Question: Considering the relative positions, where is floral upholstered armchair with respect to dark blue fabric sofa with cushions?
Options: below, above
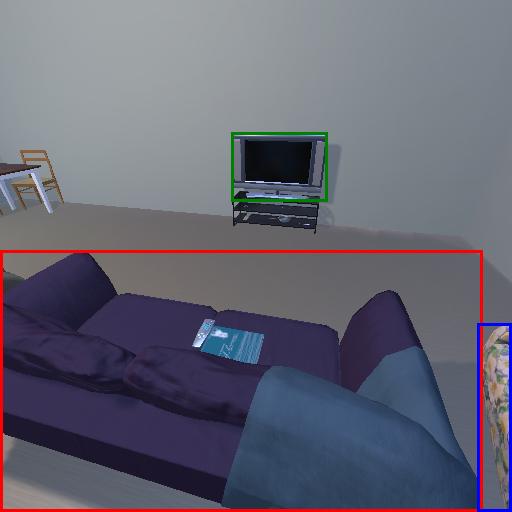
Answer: below